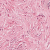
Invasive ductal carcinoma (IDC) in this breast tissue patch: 1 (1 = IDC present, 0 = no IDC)